Field crop: tomato
Growth stage: 1
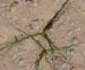
Species: cyperus